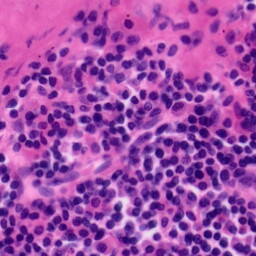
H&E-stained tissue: Tonsil